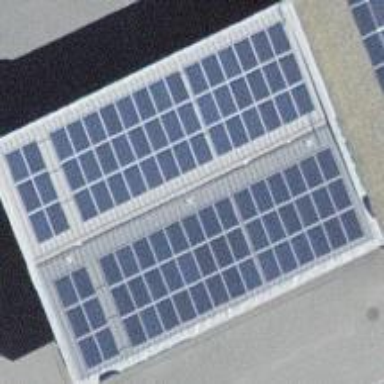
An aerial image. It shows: View of roof of building.